Question: Im looking to pull a status field from a web management interface of a UPS so that the data could be utilised in another web application I am writing. I was wondering if anyone would know a way to go about this as I cant seem to find the information I'm looking for through my web searches. Id also need it the value to refresh or re check. Example of UPS web interface below looking at the online field first off:

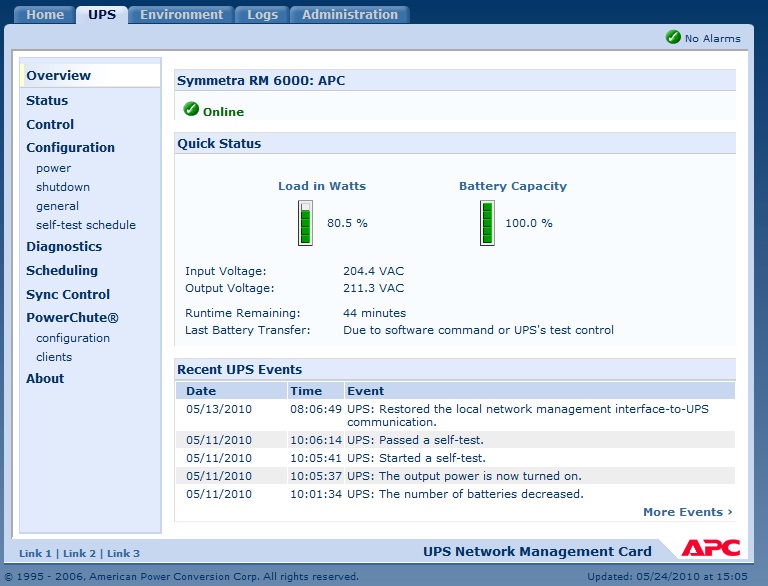
Answer: This is a very basic example, that I haven't tested (php isnt installed).
You need to look at the source of your control panel, and find out how to identify the elements that contain your desired information.
The code below (hopefully) searches for an element with an id 'server-status' if that element exists it then checks its 'class' attribute to determine the state of the server.
You do not have to use the 'dom' stuff, you could also do it with regex or whatever. So long as you can accurately find the information you need.
You may also need to use cURL or something a little more advanced than 'file_get_contents()' as you will likely require login credentials to view the page in question.
'''
<?php
$html = file_get_contents("http://path.to/your/control.panel");
// you may need to use cURL or something more advanced if you need to provide login credentials
$dom = new DOMDocument;
$dom->loadHTML($html);
$test = $dom->getElementById('server-status');
if ($test == NULL) {
// unable to find element, somethings up!
} else {
if ($test->getAttribute('class') == "online") {
// status element has "online" class, server is online
} else {
// status element does not have "online" class, somethings up!
}
}
?>
'''
Had a quick look at a demo of that management software and it wont be quite as simple as my example as there don't appear to be any helpful element 'id' or 'class' names. Its still do-able though.